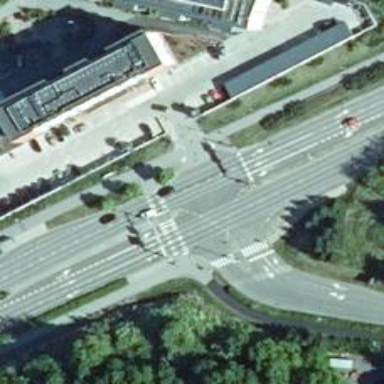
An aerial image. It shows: Asphalt cycleway.